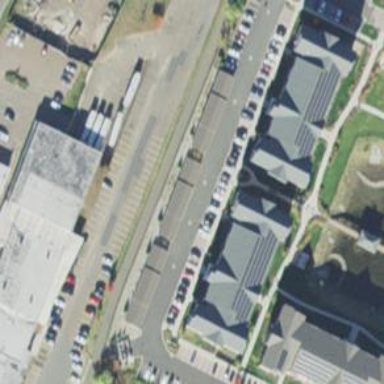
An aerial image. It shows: Footway.